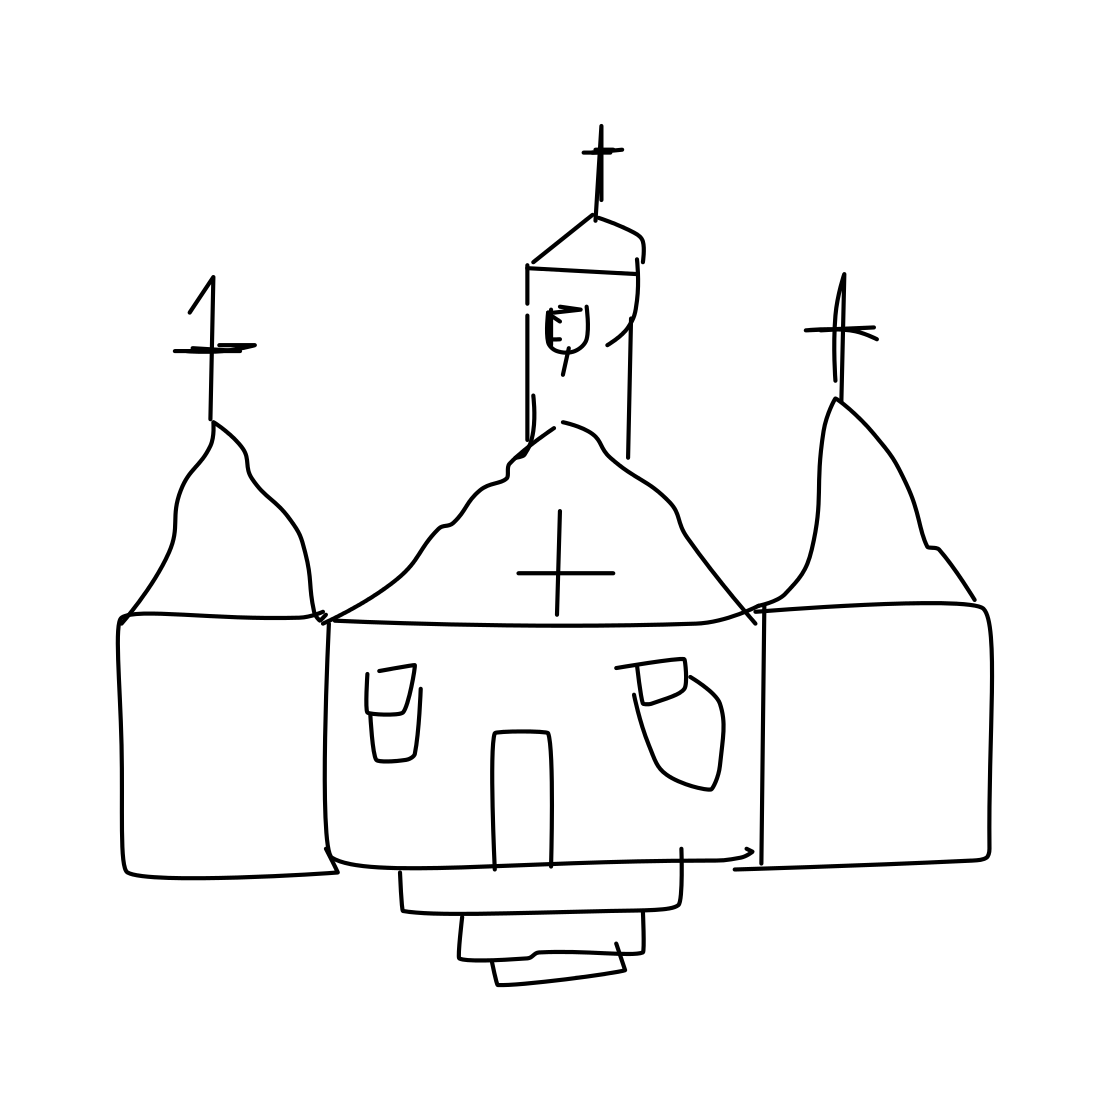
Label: church